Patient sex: M
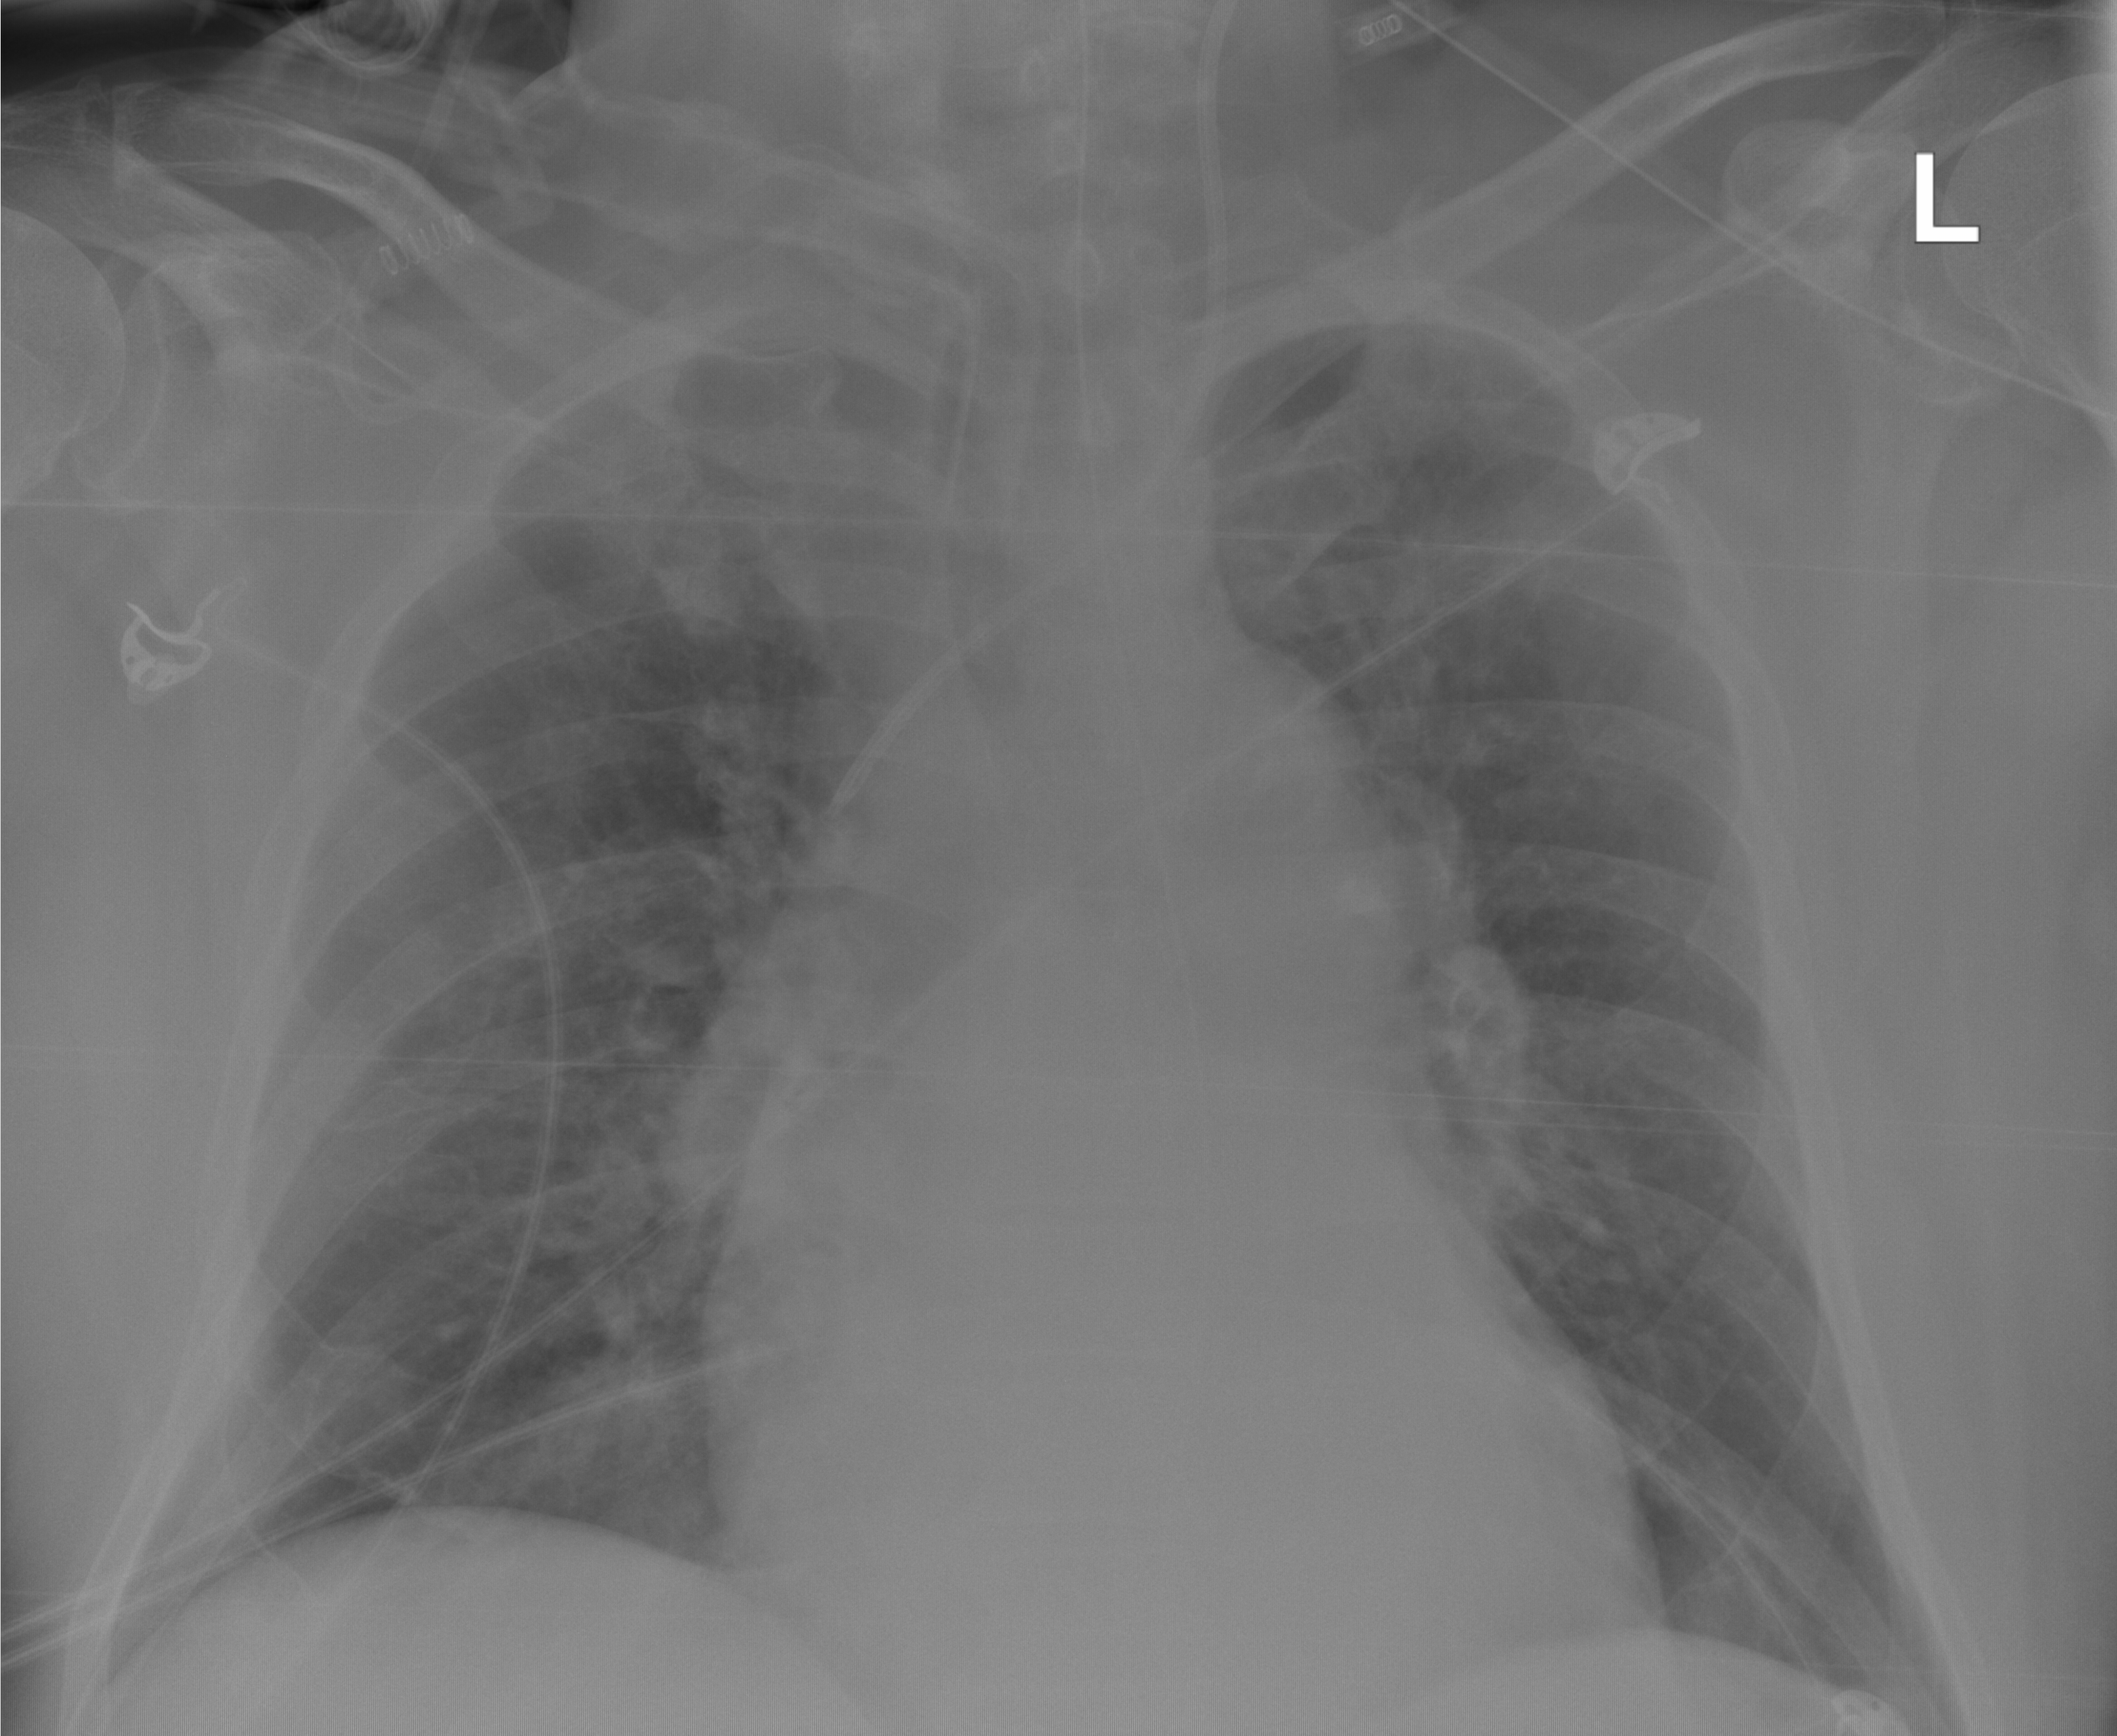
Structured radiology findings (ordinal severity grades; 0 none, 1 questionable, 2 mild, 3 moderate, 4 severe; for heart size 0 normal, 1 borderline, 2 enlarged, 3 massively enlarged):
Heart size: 1
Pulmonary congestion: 1
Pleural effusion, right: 2
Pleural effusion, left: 0
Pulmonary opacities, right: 1
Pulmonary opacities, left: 0
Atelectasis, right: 2
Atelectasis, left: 0